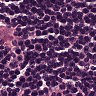
Metastatic tissue present: no